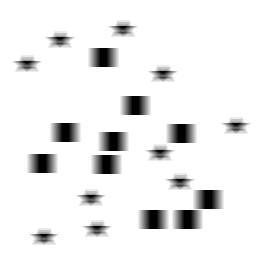
Squares: 10
Triangles: 0
Stars: 10
Total shapes: 20